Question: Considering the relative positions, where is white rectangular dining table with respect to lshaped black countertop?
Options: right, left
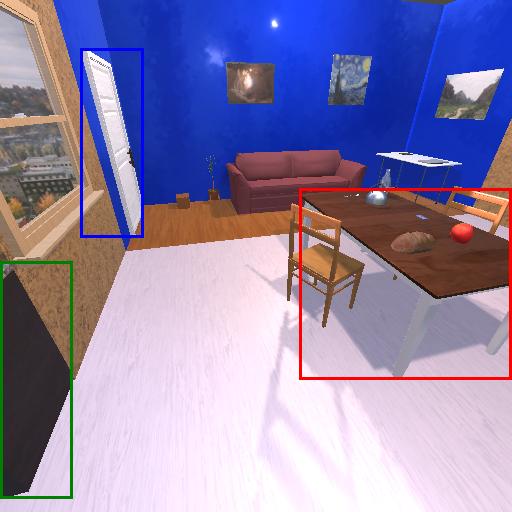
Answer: right